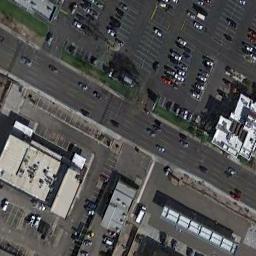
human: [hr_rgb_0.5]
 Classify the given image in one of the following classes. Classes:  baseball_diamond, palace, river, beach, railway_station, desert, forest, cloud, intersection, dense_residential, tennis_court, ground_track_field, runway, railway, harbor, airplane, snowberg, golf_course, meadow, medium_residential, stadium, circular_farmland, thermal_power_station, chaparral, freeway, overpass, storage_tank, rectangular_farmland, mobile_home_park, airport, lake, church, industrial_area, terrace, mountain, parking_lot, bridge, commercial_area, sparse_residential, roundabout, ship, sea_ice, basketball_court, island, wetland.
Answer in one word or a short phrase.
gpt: freeway